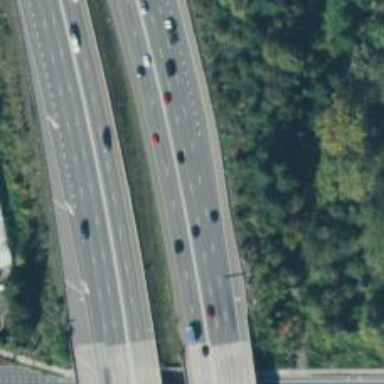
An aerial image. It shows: Motorway junction.